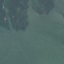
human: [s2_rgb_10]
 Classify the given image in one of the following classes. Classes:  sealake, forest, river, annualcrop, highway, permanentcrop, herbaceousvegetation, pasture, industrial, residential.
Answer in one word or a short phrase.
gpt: SeaLake